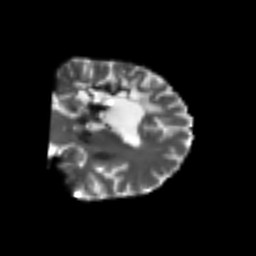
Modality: T2w
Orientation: coronal
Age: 31
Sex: female
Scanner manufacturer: siemens
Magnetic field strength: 3 T
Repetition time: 4.999 s
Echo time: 0.07946 s